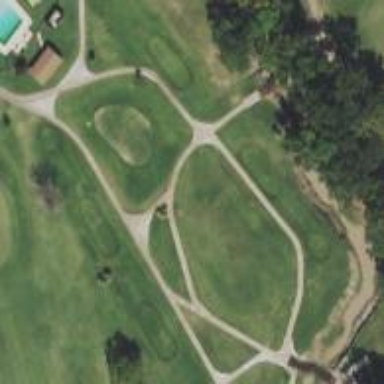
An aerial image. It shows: Path for golf carts.